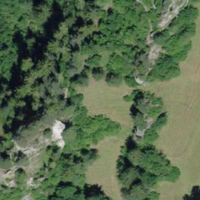
EUNIS habitat code: 43
Species observed at this site:
Dryas octopetala